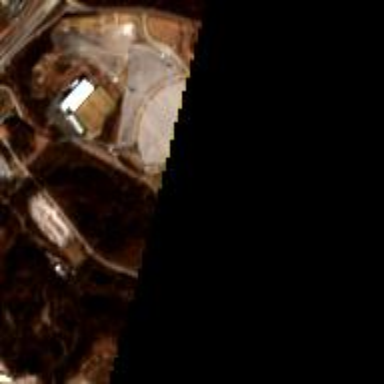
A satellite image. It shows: Sports centre in the leisure land.